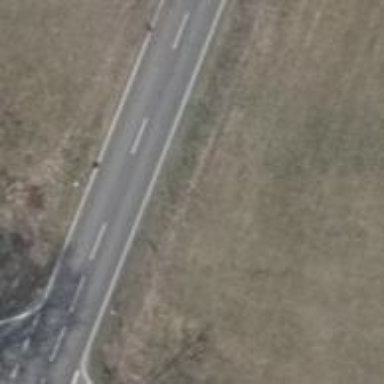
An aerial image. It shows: Paved secondary road.